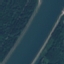
Label: River